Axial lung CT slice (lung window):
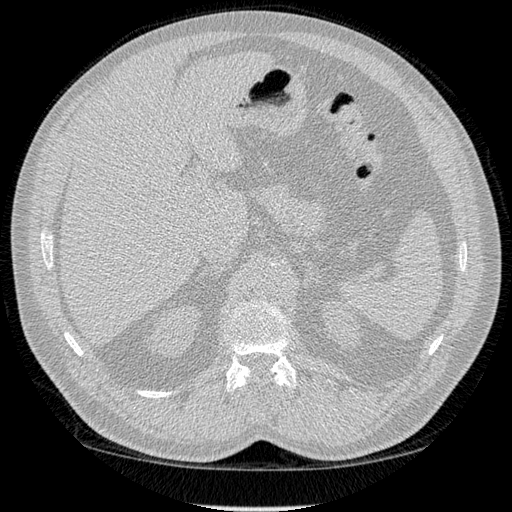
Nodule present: no